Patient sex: M
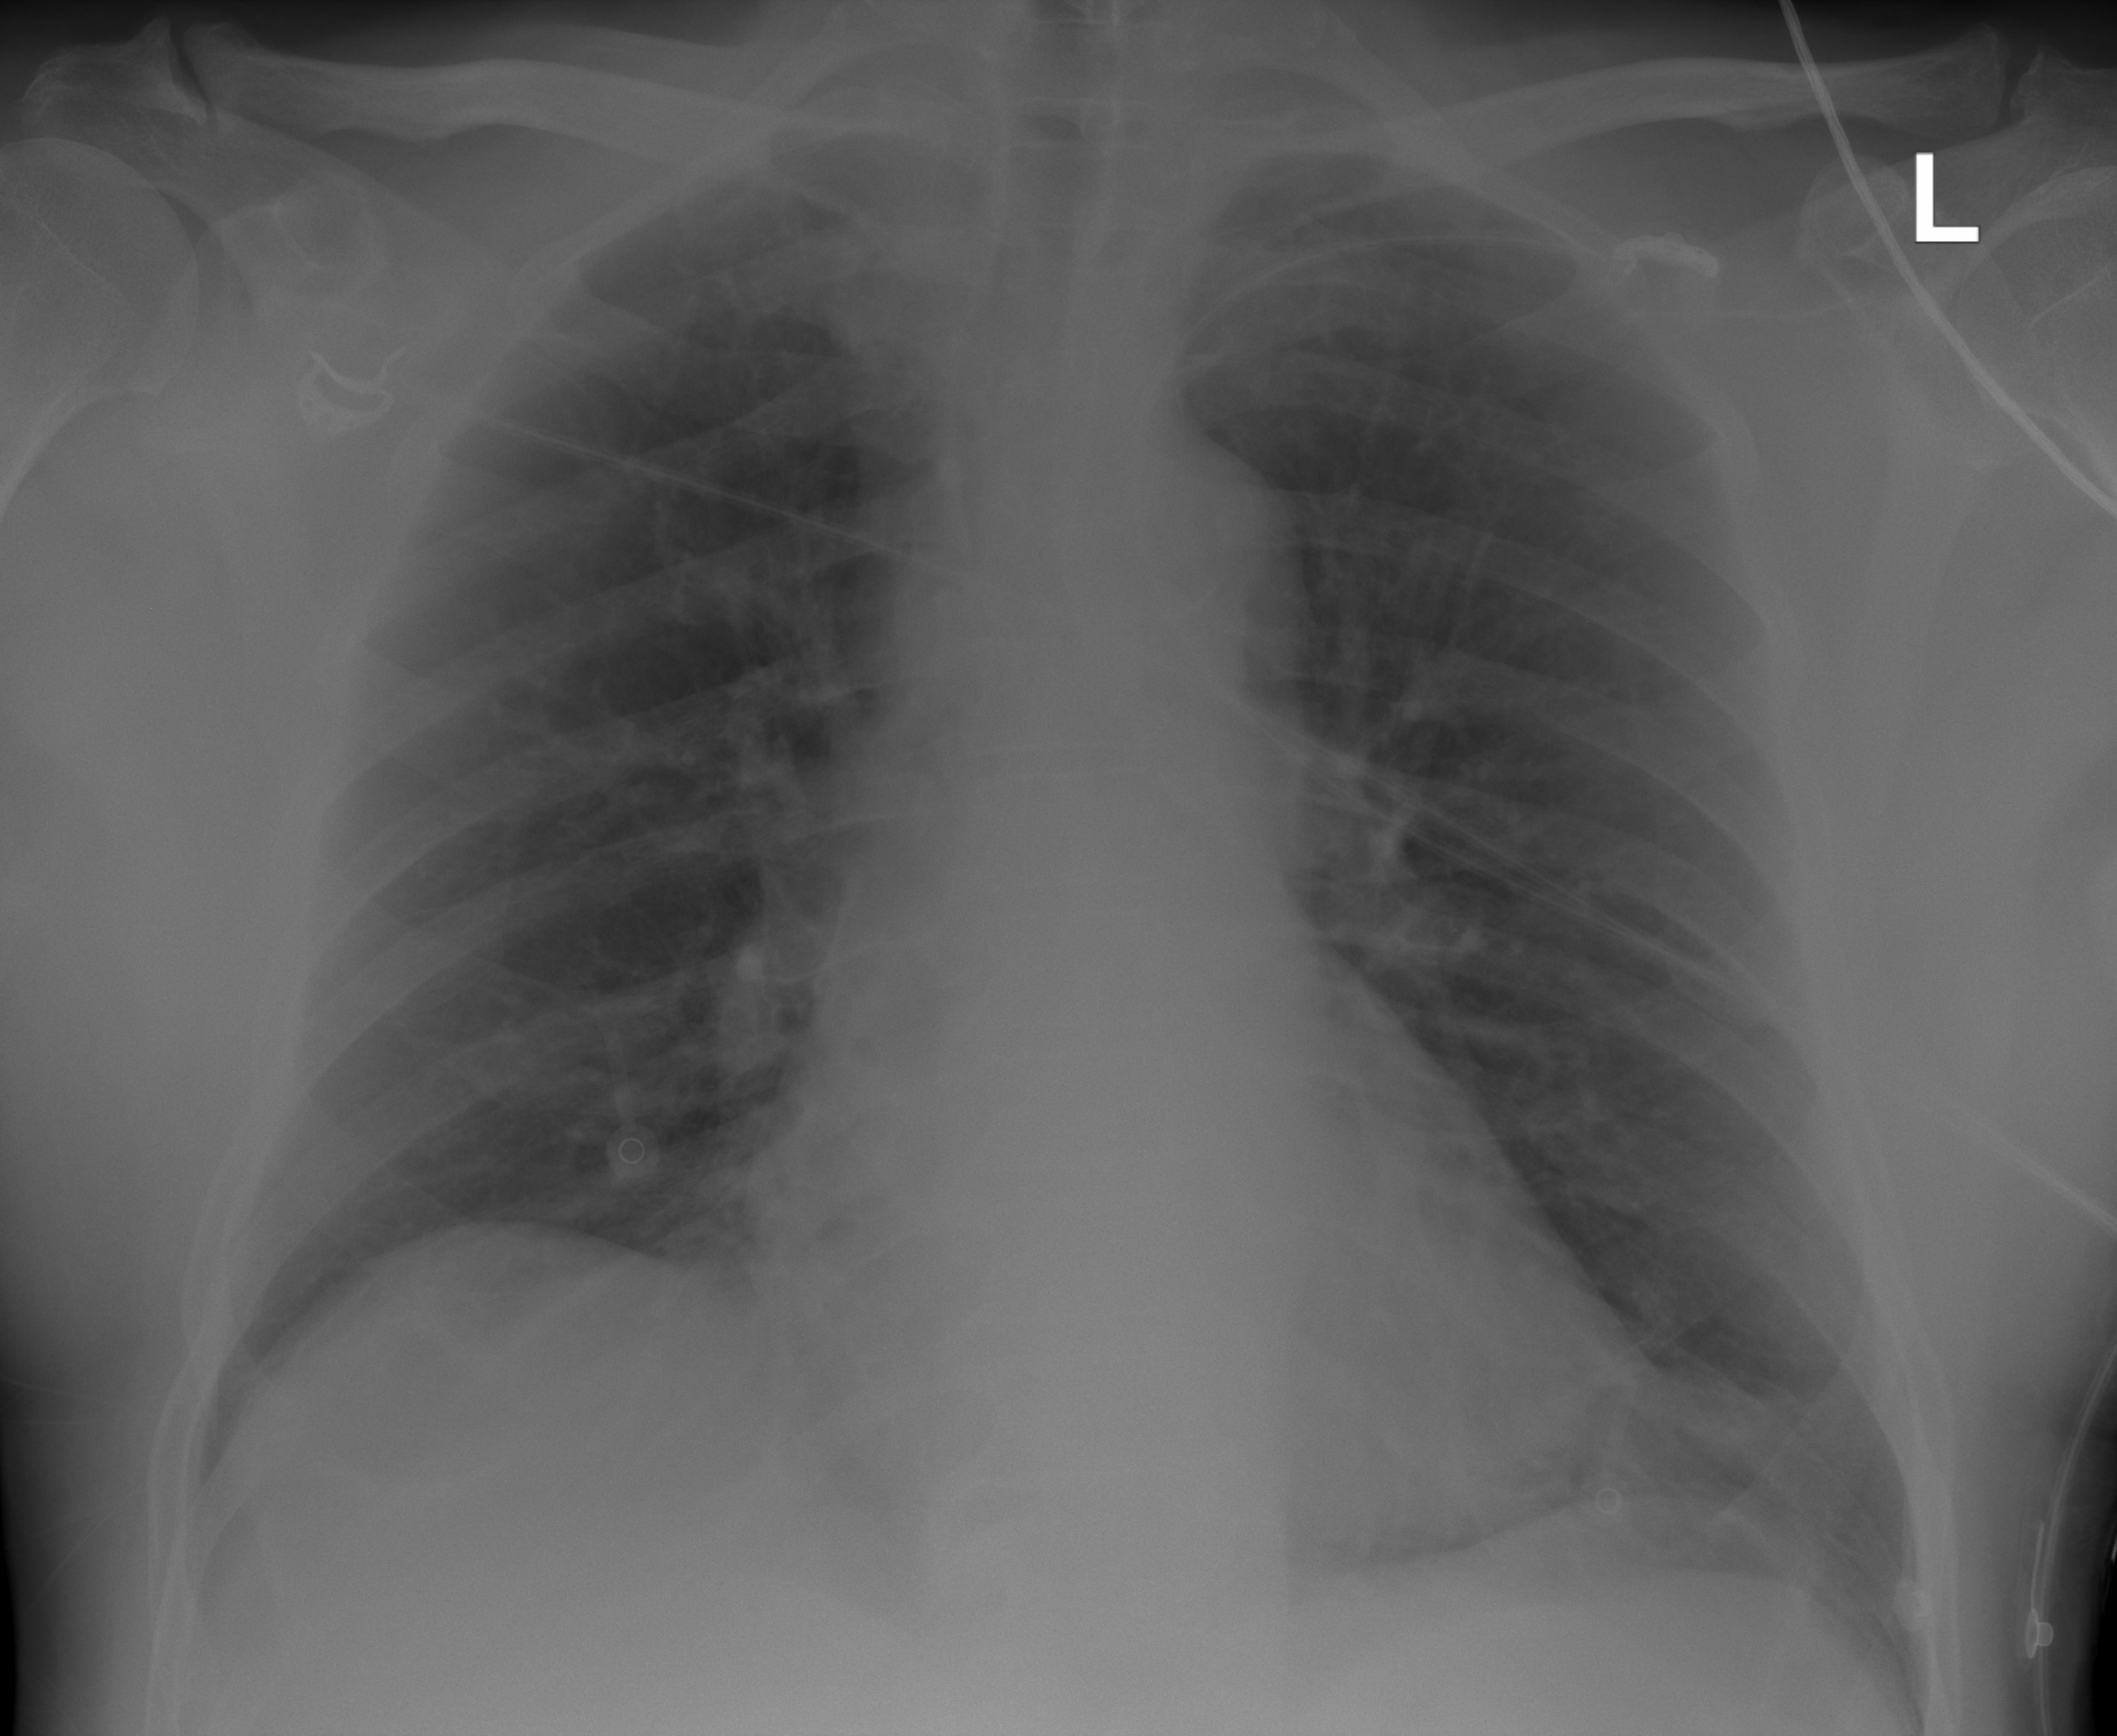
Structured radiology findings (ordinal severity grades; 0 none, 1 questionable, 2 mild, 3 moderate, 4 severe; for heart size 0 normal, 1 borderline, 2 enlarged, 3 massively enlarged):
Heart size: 0
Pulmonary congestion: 1
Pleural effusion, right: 0
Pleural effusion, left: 0
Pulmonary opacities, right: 0
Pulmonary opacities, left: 0
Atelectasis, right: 0
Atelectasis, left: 2